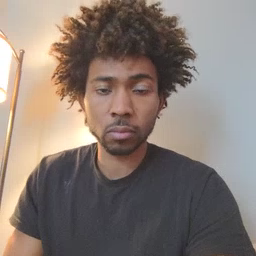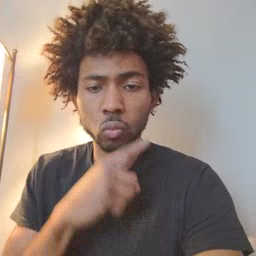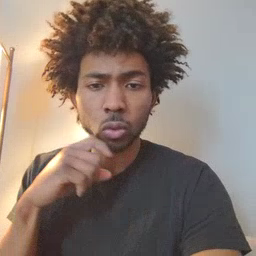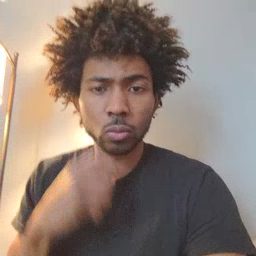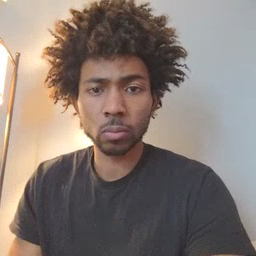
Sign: dry